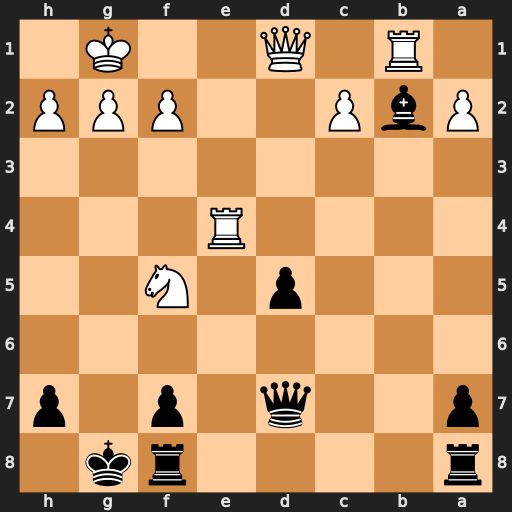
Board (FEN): r4rk1/p2q1p1p/8/3p1N2/4R3/8/PbP2PPP/1R1Q2K1
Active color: b
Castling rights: -
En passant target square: -
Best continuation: Qxf5 Rg4+ Bg7 Qd4 f6